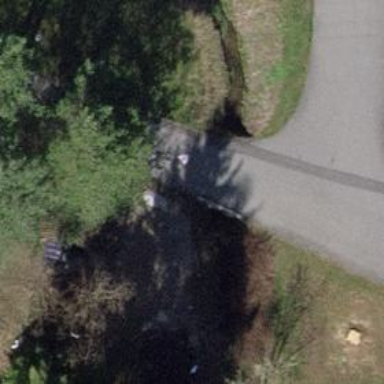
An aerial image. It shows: Culvert tunnel.